Question: I am a newbie for rewriting url, I have rewritten my url, but it is causing problem for all the relative paths used in the page like
'''
<link href="style/style.css" rel="stylesheet">
<link href="images/icon.png" type="images/ico" rel="icon" />
<img src="images/test.png" id="test">
'''
Even i have applied the following rewrite rule for them, but still i find 404 error in firebug console (first one is working but second is not working for relatvie)
'''
RewriteEngine On
RewriteRule ^raipur/([A-Za-z0-9-]+)/([0-9]+)$ /viewRestaurant.php?raipur=$1&id=$2
RewriteRule ^raipur/([A-Za-z0-9-]+)/([A-za-z]+)/ /$2/
'''
my console screenshot

I had even debugged my rewrite rule into <URL> and its working there as required
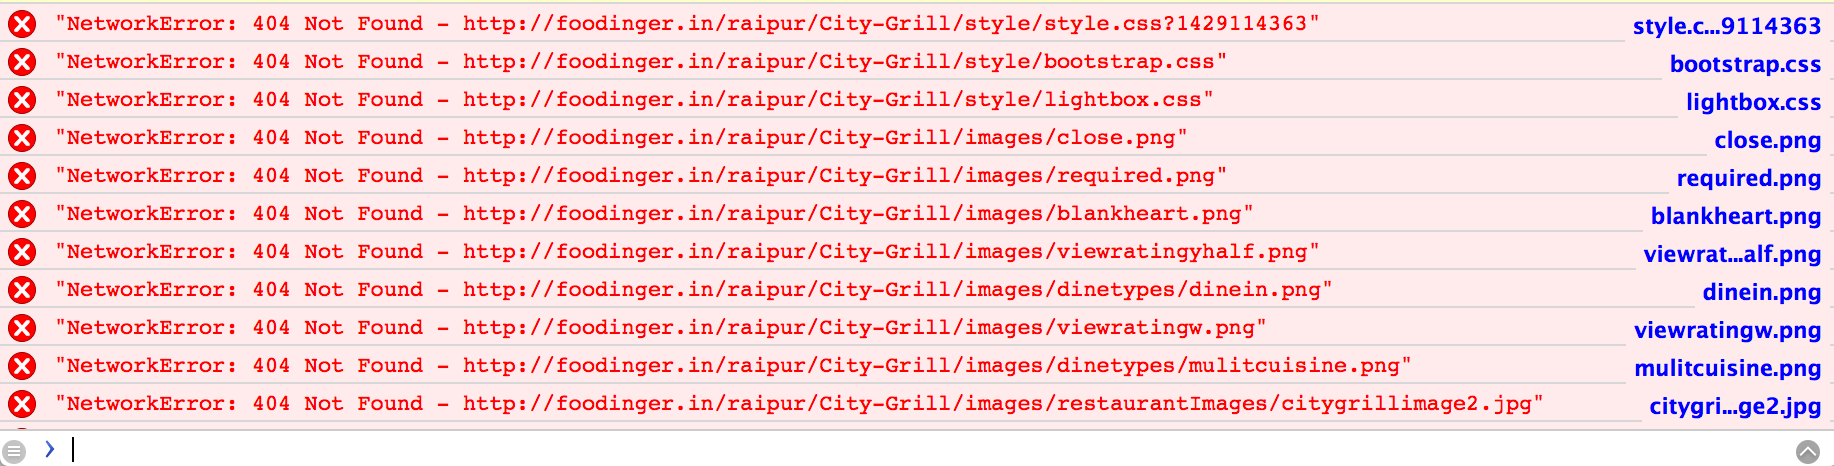
Answer: You links are all relative links. '"images/icon.png"' instead of '"/images/icon.png"'. Because your url changed its URL base from:
'''
/viewRestuarant.php
Base: /
'''
to
'''
/raipur/something/1234
Base: /raipur/something/
'''
When the browser sees a link like: 'images/icon.png' it needs to prepend a base URL to it in order to know where the resource is located. By default it uses the host and base based off of the URL that it sees in the location bar. Since that's obviously not where any of these resources are, you need to either make your links into absolute URL's like: '/images/icon.png' or 'http://example.com/images/icon.png' or add an explicit relative URL base into the header of your pages (between the '<head> </head>' tags):
'''
<base href="/" />
'''